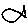
Label: fish